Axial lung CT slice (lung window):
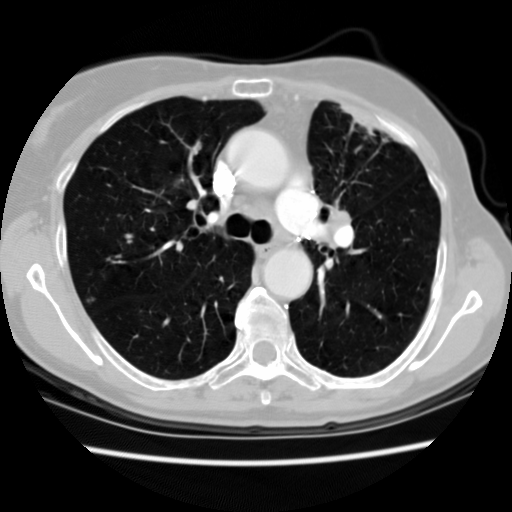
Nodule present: yes
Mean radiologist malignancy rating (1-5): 4.75